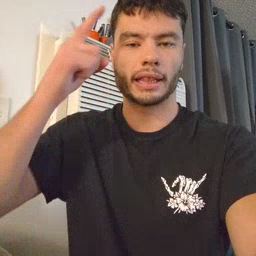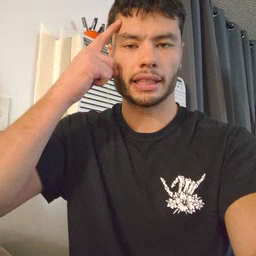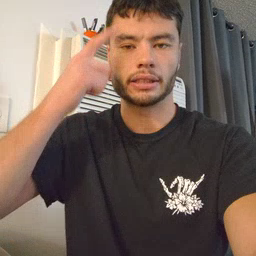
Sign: think